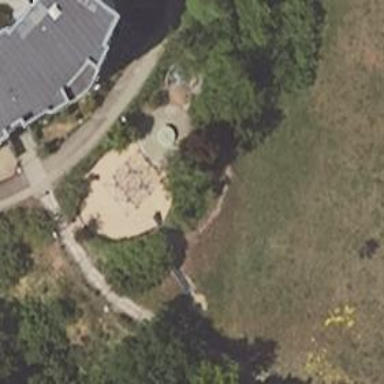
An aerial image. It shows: Playground with playful theme.